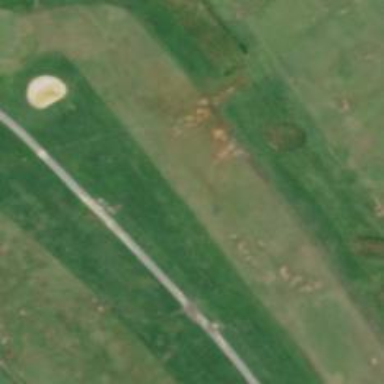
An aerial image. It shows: Grassy area designated as golf fairway.